Question: i want to create a timeline that looks like this (is there any library can it help
who can gives me an idea on how to do or a tutorial please
thank you
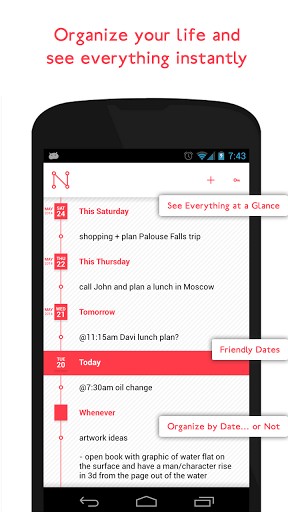
Answer: '''
It's a simple ListView or RecyclerView with cells like those :
<?xml version="1.0" encoding="utf-8"?>
<LinearLayout xmlns:android="http://schemas.android.com/apk/res/android"
xmlns:tools="http://schemas.android.com/tools"
android:orientation="horizontal"
android:layout_width="match_parent"
android:layout_height="100dp">
<RelativeLayout
android:layout_width="100dp"
android:layout_height="match_parent">
<View
android:layout_width="1dp"
android:layout_height="match_parent"
android:layout_above="@+id/date"
android:layout_centerHorizontal="true"
android:background="#C00"
/>
<TextView
android:id="@+id/date"
android:layout_width="wrap_content"
android:layout_height="wrap_content"
android:layout_centerInParent="true"
android:background="#C00"
android:padding="10dp"
tools:text="22"
android:textColor="@android:color/white"/>
<View
android:layout_width="1dp"
android:layout_centerHorizontal="true"
android:layout_height="match_parent"
android:layout_below="@+id/date"
android:background="#C00"
/>
</RelativeLayout>
<RelativeLayout
android:layout_width="match_parent"
android:layout_height="match_parent">
<TextView
android:layout_width="match_parent"
android:layout_height="wrap_content"
android:layout_centerVertical="true"
android:textColor="#C00"
tools:text="This saturday"
android:textStyle="bold"/>
</RelativeLayout>
</LinearLayout>
'''